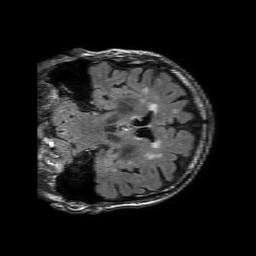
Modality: FLAIR
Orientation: coronal
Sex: male
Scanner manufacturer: philips
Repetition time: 11 s
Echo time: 0.125 s